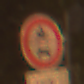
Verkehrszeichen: VerbotKraftfahrzeuge
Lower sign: BesondereFahrzeugeUndTransportgueter5
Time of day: Night
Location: Outdoor (Urban)
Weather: Clear
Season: NotSpecified
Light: Artificial